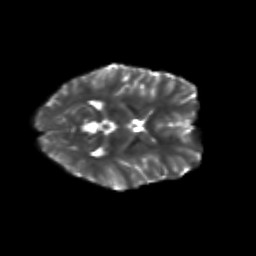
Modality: T2w
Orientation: axial
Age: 20
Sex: female
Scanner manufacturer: siemens
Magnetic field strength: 3 T
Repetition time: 3.5 s
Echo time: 0.125 s